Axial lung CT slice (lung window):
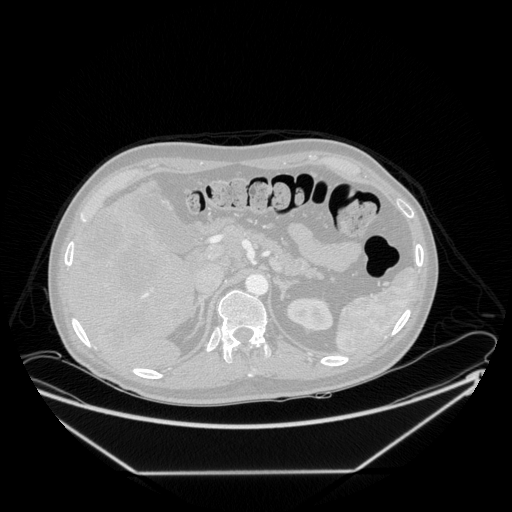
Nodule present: no